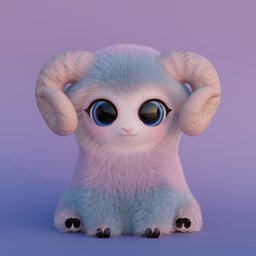
Label: animals